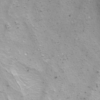
Label: not_dusty